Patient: sex M, age 51
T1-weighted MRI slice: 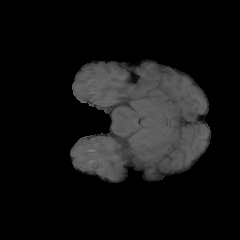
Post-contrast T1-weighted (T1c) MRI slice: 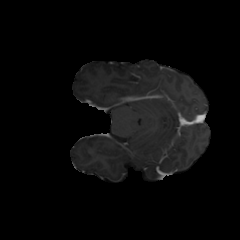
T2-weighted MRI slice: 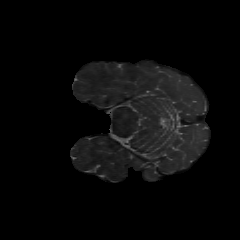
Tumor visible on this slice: no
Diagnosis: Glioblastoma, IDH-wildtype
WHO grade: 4